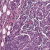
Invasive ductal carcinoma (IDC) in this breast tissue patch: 1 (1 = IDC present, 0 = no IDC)